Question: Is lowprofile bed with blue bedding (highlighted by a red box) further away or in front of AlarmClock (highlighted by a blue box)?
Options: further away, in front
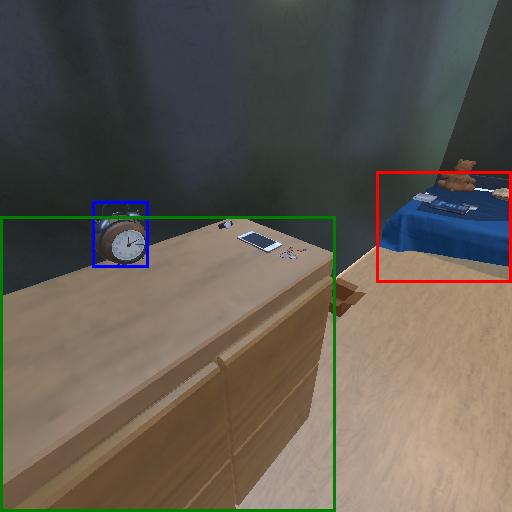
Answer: further away